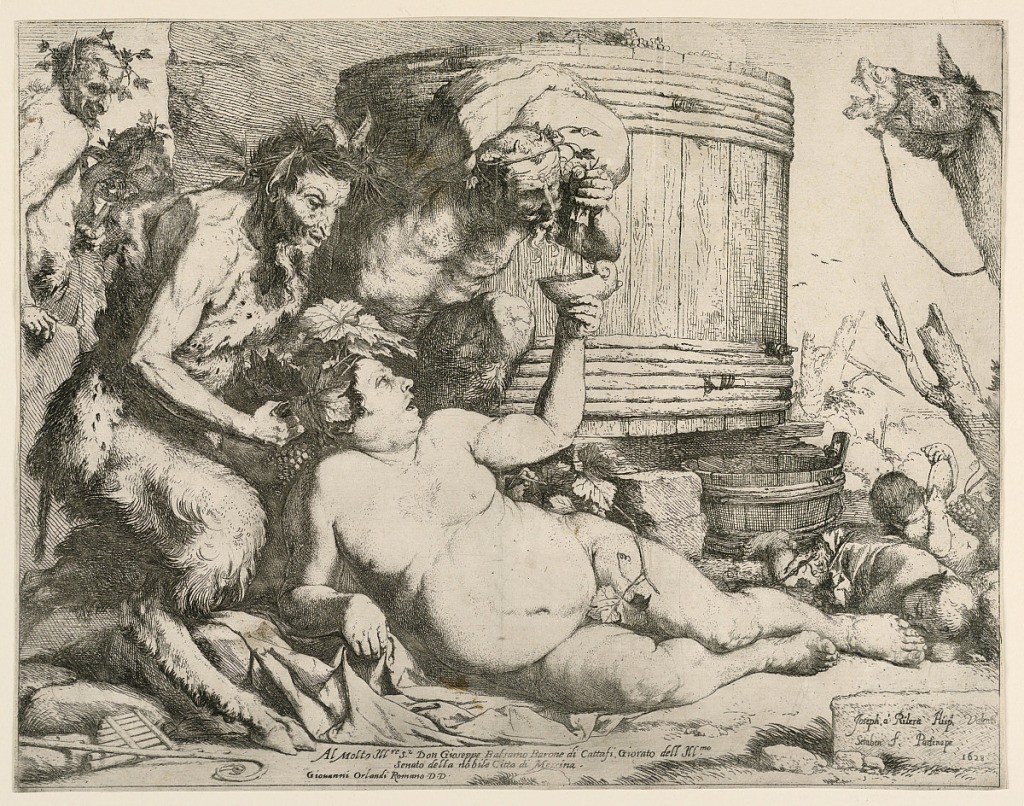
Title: Drunken Silenus
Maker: Jusepe de Ribera, Spanish, active Italy, 1591 – 1652
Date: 1628
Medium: etching on laid paper
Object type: Print
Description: Horizontal rectangle. Silenus reclines on the ground in front of a vat filled with grapes. At left are two satyrs: one places a crown of leaves on the head of Silenus; the other fills his cup with wine.